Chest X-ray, AP view. Patient: 24 years old, sex M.
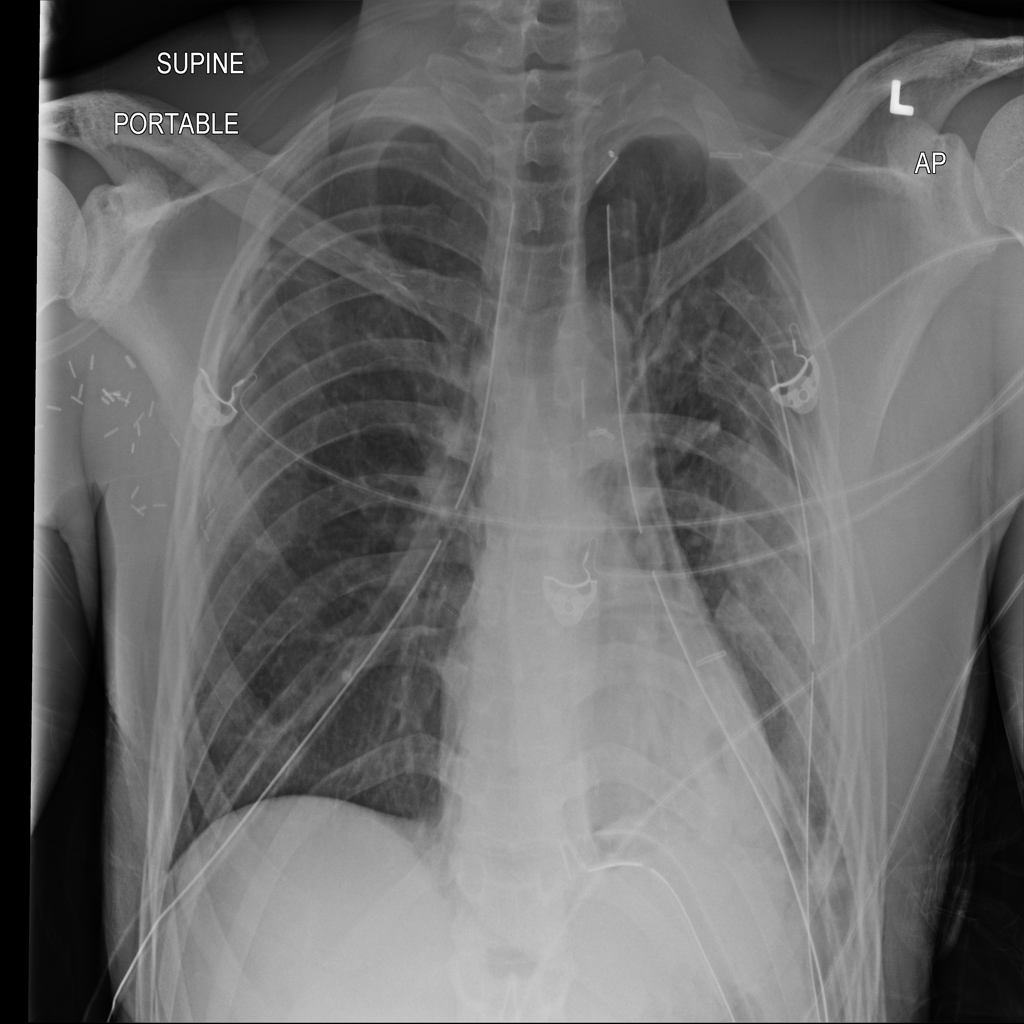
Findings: Effusion